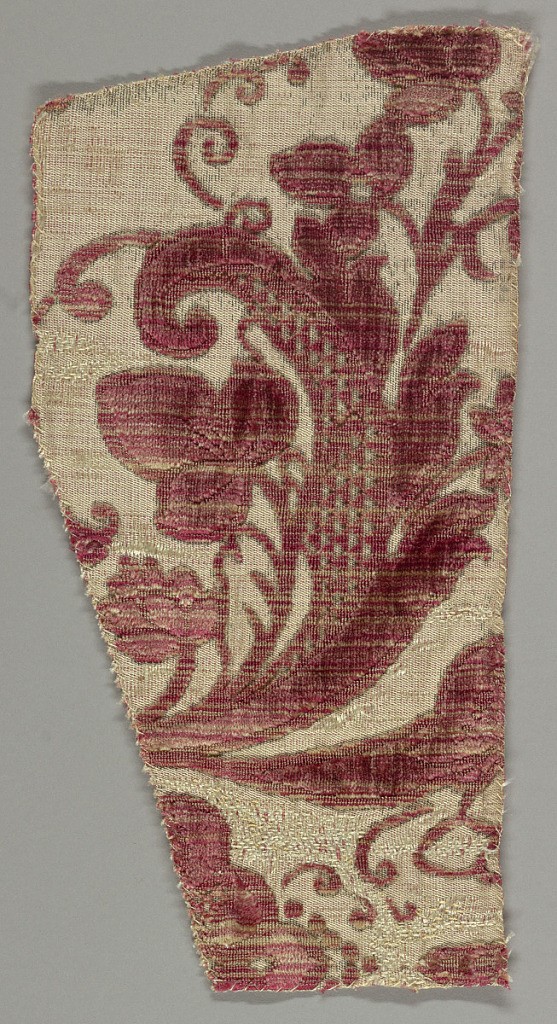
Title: Fragment
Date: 17th–18th century
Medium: silk, metallic thread Technique: cut and uncut, voided supplementary warp pile in a twill weave foundation (ciselé velvet)
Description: Fragment of a larger pattern showing a floral spray with infilling of triangles in rose. Traces of silver metallic.